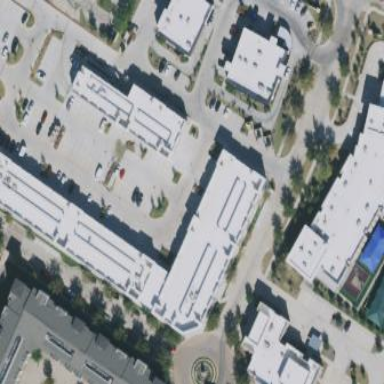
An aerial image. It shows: Commercial building.